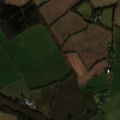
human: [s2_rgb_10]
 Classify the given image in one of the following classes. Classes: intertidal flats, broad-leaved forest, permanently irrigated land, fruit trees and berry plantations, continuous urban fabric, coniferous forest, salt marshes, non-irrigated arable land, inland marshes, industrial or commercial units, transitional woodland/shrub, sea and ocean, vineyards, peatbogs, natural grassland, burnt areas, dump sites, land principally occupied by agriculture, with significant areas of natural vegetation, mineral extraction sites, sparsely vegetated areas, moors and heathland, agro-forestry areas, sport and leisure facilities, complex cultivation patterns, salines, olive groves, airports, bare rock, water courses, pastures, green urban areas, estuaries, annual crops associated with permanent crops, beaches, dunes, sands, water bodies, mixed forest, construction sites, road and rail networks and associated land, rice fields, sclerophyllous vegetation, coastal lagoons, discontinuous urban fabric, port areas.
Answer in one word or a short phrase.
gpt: non-irrigated arable land, pastures, land principally occupied by agriculture, with significant areas of natural vegetation, broad-leaved forest, transitional woodland/shrub